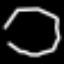
Label: octagon